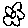
Label: flower